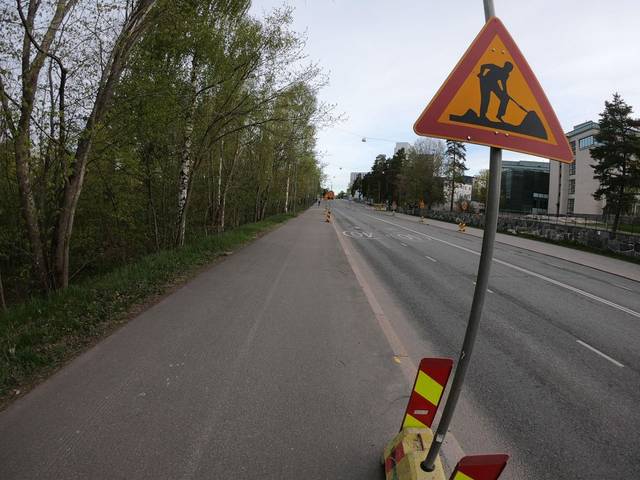
Region: Finland
Coordinates: 60.186, 24.907